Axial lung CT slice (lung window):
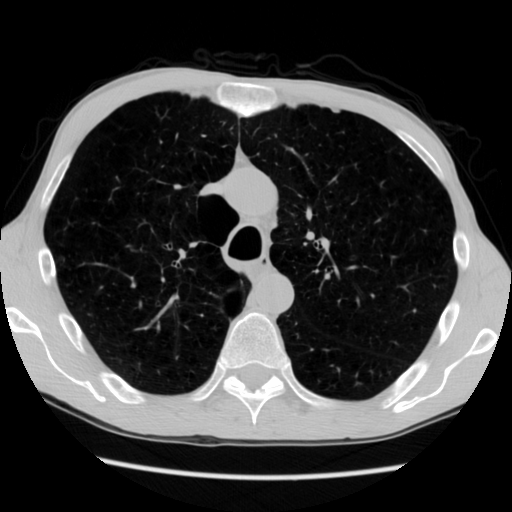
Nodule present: no